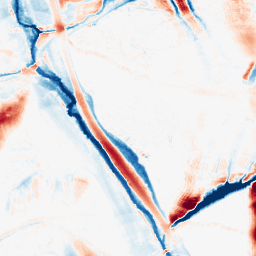
Category: morphological
Decomposition family: morphological_ellipse
Decomposition parameters: operation: average
width: 20
height: 50
Upsampling method: sinc_hamming
Upsampling parameters: scale: 4
kernel_size: 8
Upsampling scale: 4